Field crop: maize
Growth stage: 2
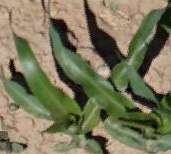
Species: maize